Question: I am using Spring <URL> in my client side code to send request to an existing 3rd party web service.
'''
<bean id="vehicleQuotationWebServiceTemplate" class="org.springframework.ws.client.core.WebServiceTemplate">
<constructor-arg ref="messageFactory"/>
<property name="marshaller" ref="vehicleQuotationMarshaller" />
<property name="unmarshaller" ref="vehicleQuotationMarshaller" />
<property name="faultMessageResolver" ref="vehicleServiceClientFaultMessageResolver" />
<property name="defaultUri" value="http://localhost:8080/quote/endpoints"/>
</bean>
'''
Everything was working fine until they added security check from the server side. Right now, in order to pass the server side security authenication, I need to pass some values from a cookie to the server. This I can do easily in SoapUI by modifying the http header (adding the cookie's value there), but my question is how can I do it in Java code with the Spring's 'WebServiceTemplate'?

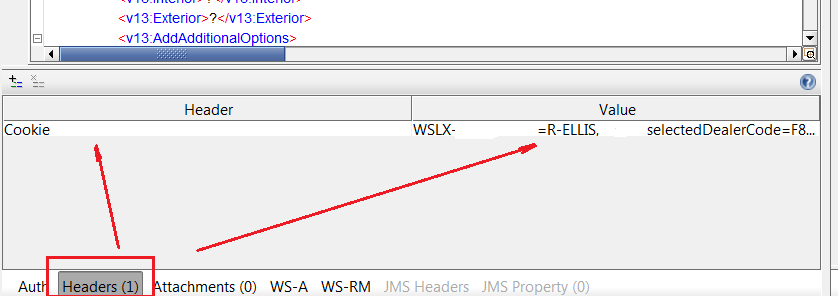
Answer: You can extend the 'WebServiceTemplate' or in a more easy way use a custom sender who extends Spring's
'''
org.springframework.ws.transport.http.CommonsHttpMessageSender
'''
and set in your bean definition
'''
<bean id="vehicleQuotationWebServiceTemplate" class="org.springframework.ws.client.core.WebServiceTemplate">
<constructor-arg ref="messageFactory"/>
<property name="marshaller" ref="vehicleQuotationMarshaller" />
<property name="unmarshaller" ref="vehicleQuotationMarshaller" />
<property name="faultMessageResolver" ref="vehicleServiceClientFaultMessageResolver" />
<property name="defaultUri" value="http://localhost:8080/quote/endpoints"/>
<property name="messageSender">
<bean class="org.springframework.ws.transport.http.MyHttpComponentsMessageSender"/>
</property>
</bean>
'''
take a look at Spring forums
<URL>